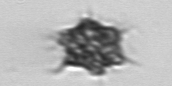
Label: Dictyocha